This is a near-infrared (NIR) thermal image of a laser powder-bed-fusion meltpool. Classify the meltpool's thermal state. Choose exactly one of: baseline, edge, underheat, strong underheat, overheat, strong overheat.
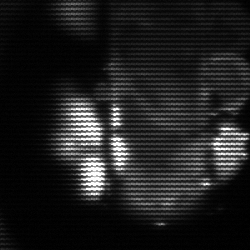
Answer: strong underheat